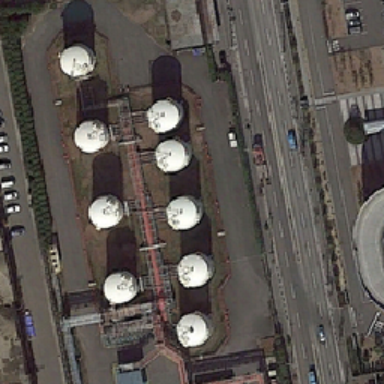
Two rows of white tanks were on the side of the road with several cars nearby .